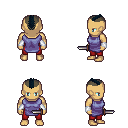
a pixel art fantasy rpg character, male body template, human, tanned skin, chain tabard jacket, red pants, raven short mohawk hairstyle, white cloth bracers, dagger, four views (front, back, left, right), 2x2 character sprite sheet, small pixel art, hard edges, no anti-aliasing